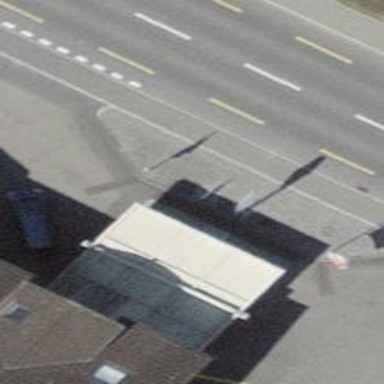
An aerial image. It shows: Fuel station.